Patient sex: M
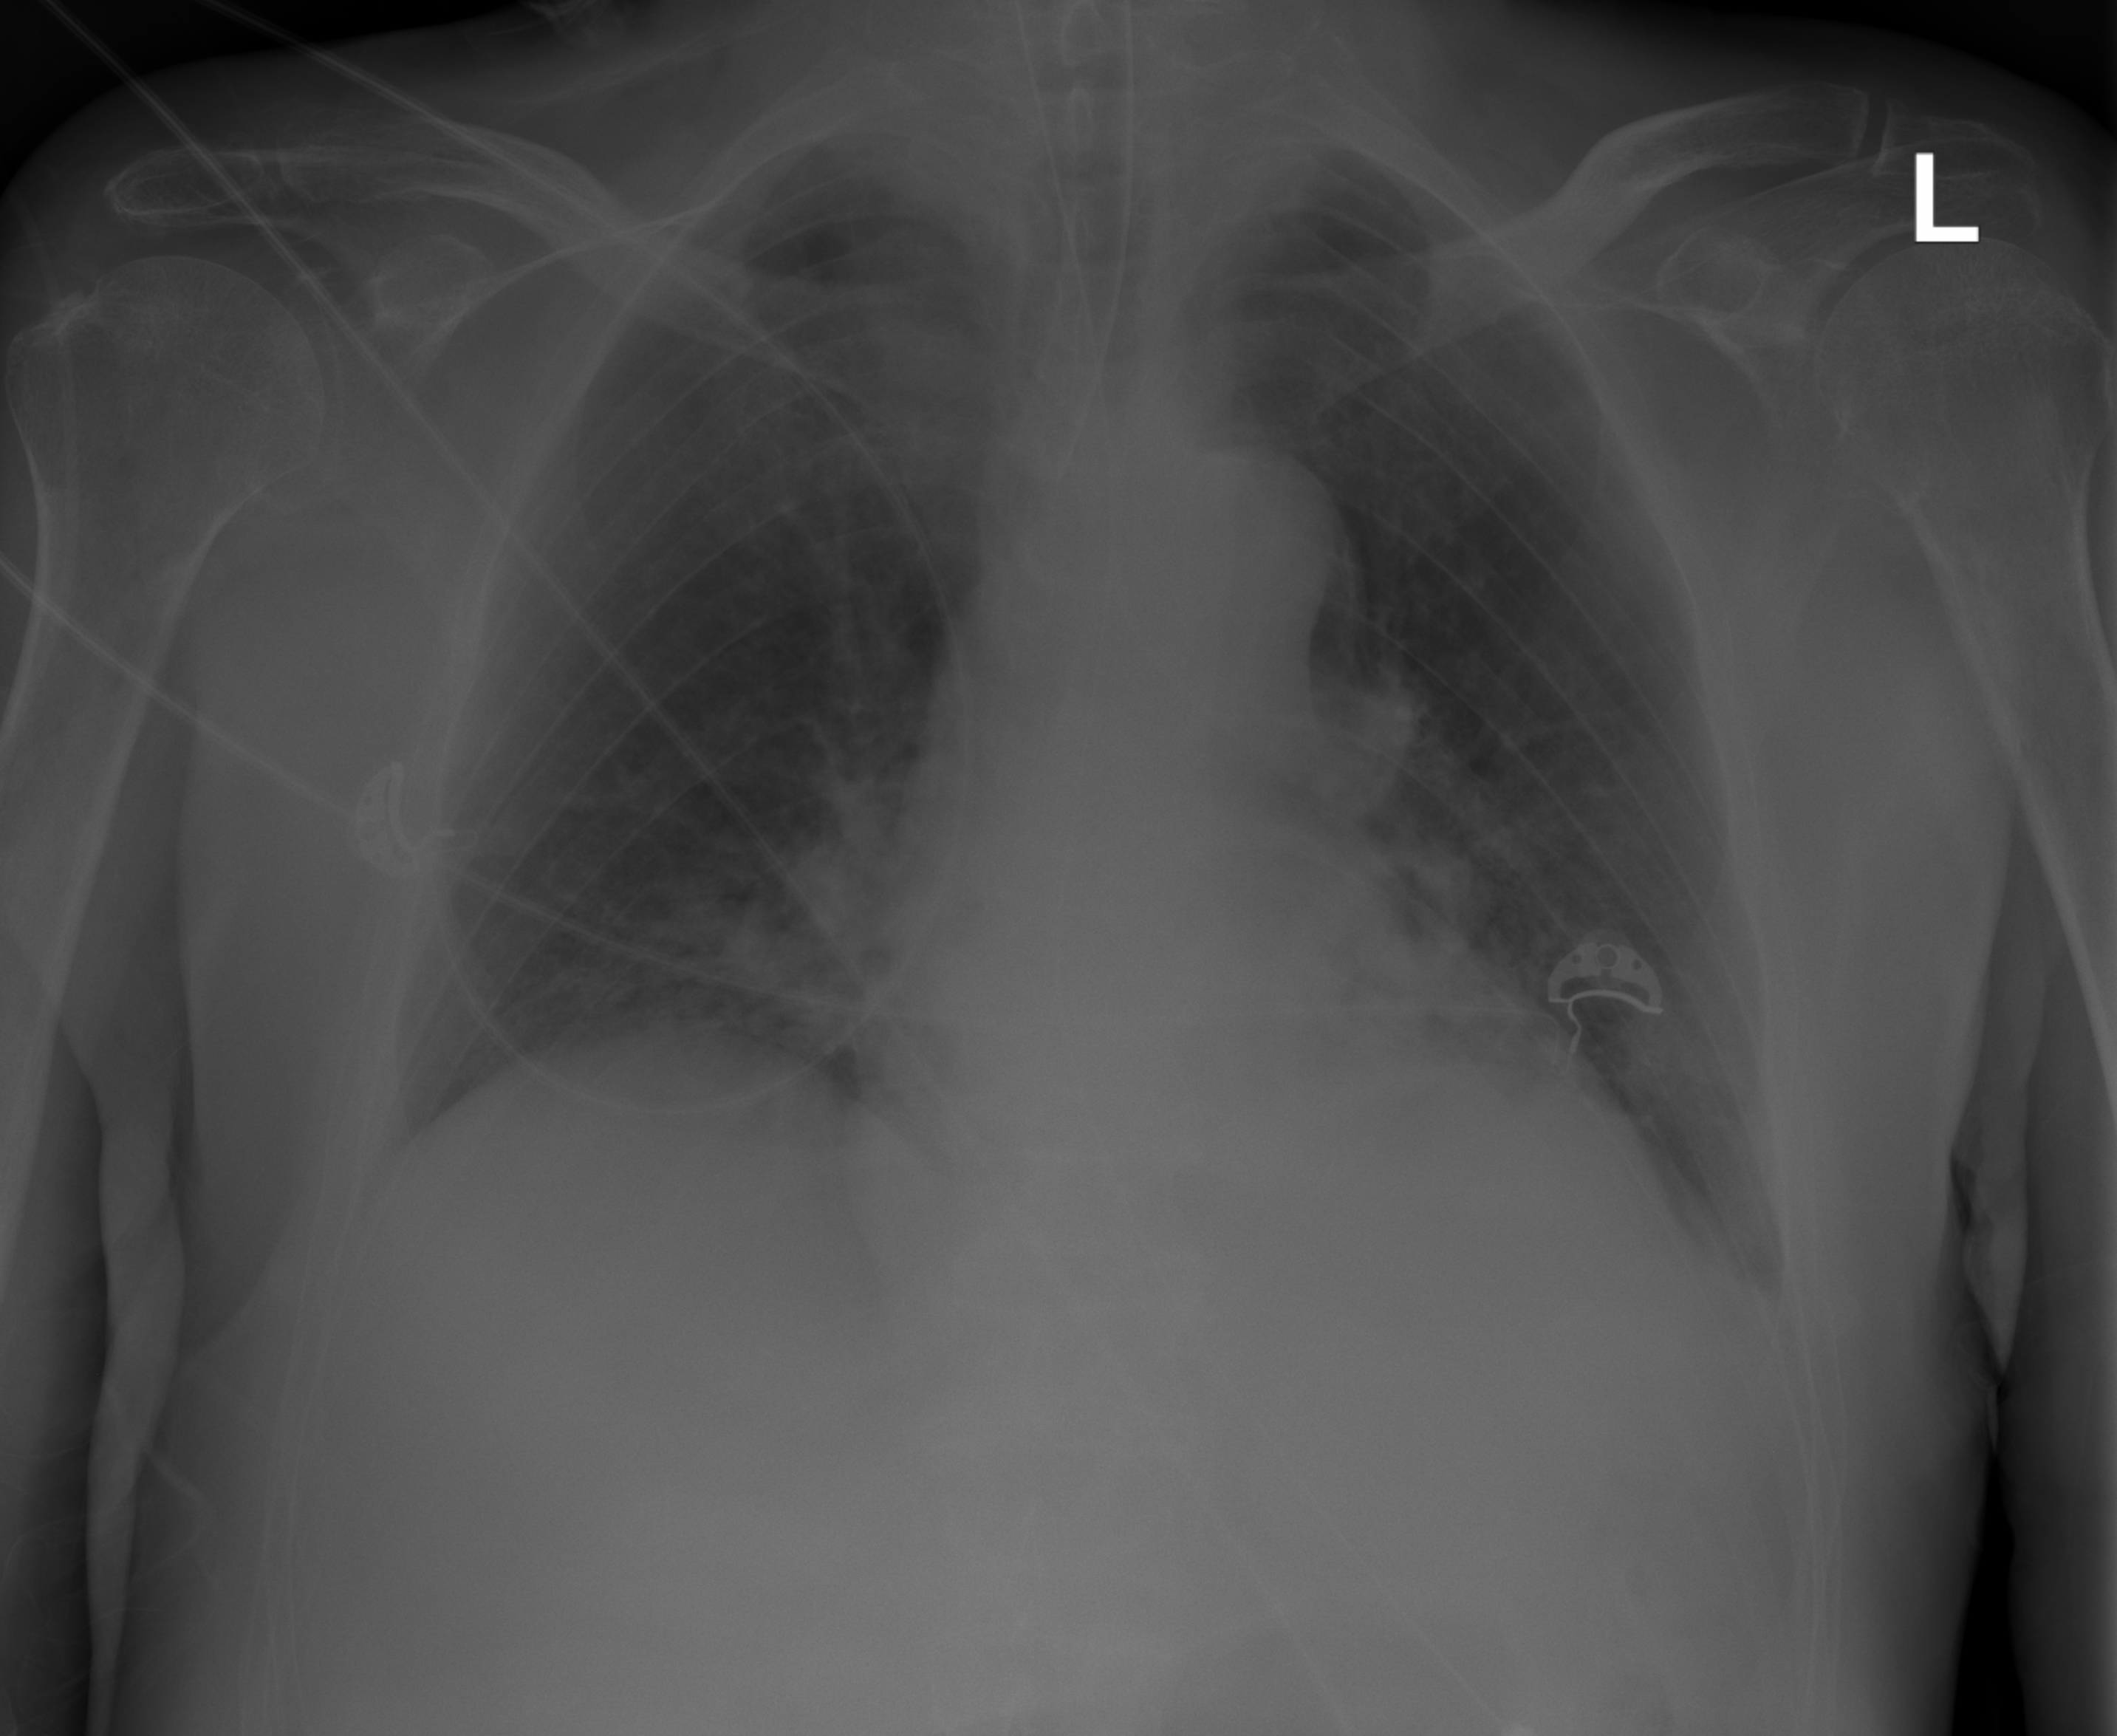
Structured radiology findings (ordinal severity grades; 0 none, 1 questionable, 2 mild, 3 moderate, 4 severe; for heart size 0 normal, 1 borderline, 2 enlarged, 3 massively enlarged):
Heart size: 0
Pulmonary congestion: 2
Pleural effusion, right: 0
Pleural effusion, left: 2
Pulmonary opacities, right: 2
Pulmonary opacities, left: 2
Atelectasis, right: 0
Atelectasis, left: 2